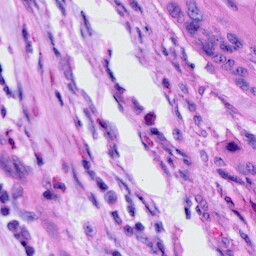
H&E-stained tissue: Cervix